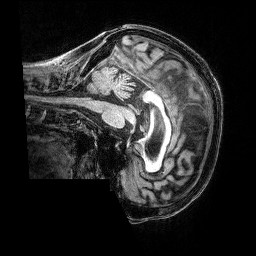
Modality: T1w
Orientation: sagittal
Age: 68
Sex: female
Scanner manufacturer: siemens
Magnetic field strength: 3 T
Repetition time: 2.5 s
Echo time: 0.00369 s